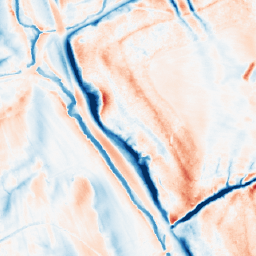
Category: classical
Decomposition family: gaussian_anisotropic
Decomposition parameters: sigma_x: 10
sigma_y: 2
Upsampling method: area
Upsampling parameters: scale: 2
Upsampling scale: 2